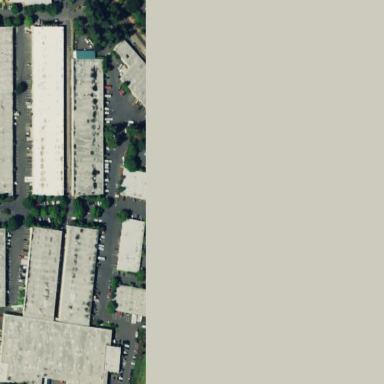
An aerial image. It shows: Commercial area.